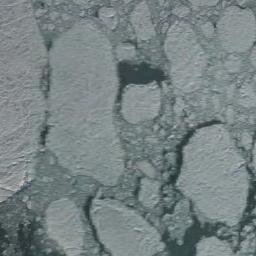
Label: sea_ice